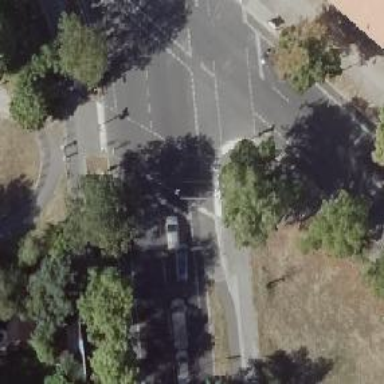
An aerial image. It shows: Road with traffic signals for signaling.